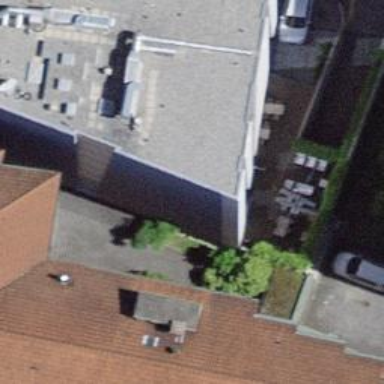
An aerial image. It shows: Residential building that also serves as hotel.